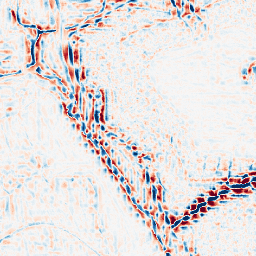
Category: wavelet
Decomposition family: wavelet_reverse_biorthogonal
Decomposition parameters: wavelet: rbio2.4
level: 3
Upsampling method: regularized
Upsampling parameters: scale: 2
lambda_reg: 0.01
Upsampling scale: 2